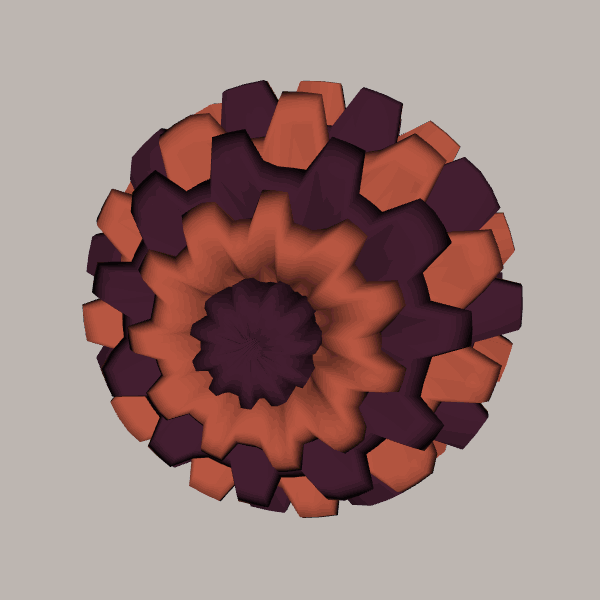
Background: light